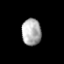
Tissue: prostate
Cell type: Epithelial cells
Senescence score: 0.342
Nuclear area (px): 508
Mean DAPI intensity: 174.427